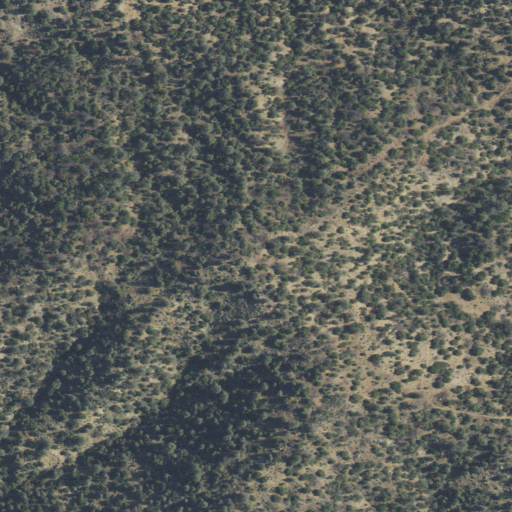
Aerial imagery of mountain in California named Gold Hill containing shrub, open development, evergreen forest, and mixed forest